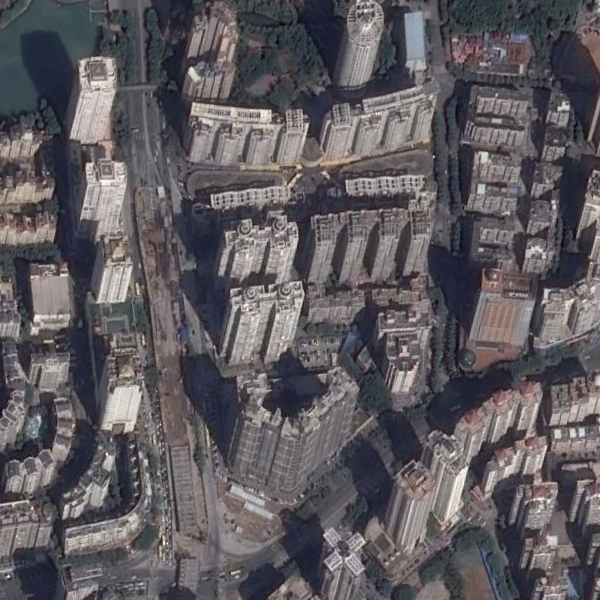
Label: Commercial